Question: I took apple's sample code "tweeting" and modified it so that it doesn't use ARC (<URL>. Actually only one "autorelease" statement was needed:
'''
// Set up the built-in twitter composition view controller.
tweetViewController = [[[TWTweetComposeViewController alloc] init]autorelease];
// Set the initial tweet text. See the framework for additional properties that can be set.
[tweetViewController setInitialText:@"Hello. This is a tweet."];
// Create the completion handler block.
[tweetViewController setCompletionHandler:^(TWTweetComposeViewControllerResult result) {
NSString *output;
switch (result) {
case TWTweetComposeViewControllerResultCancelled:
// The cancel button was tapped.
output = @"Tweet cancelled.";
break;
case TWTweetComposeViewControllerResultDone:
// The tweet was sent.
output = @"Tweet done.";
break;
default:
break;
}
//[self performSelectorOnMainThread:@selector(displayText:) withObject:output waitUntilDone:NO];
// Dismiss the tweet composition view controller.
[self dismissModalViewControllerAnimated:NO];
}];
// Present the tweet composition view controller modally.
[self presentModalViewController:tweetViewController animated:YES];
'''
If you send the tweet or click cancel in "tweetViewController" you would expect that the tweetViewController is deallocated. Instead the object remains in memory including the attached image (if you have attached one in the tweet) . So, if the user tries to make another tweet the app's memory grows bigger because tweetViewController leaked.
As you notice, tweetViewController isn't mentioned inside the block so it isn't automatically retained..
I used instruments and proved <URL> that "[[TWTweetComposeViewController alloc] init]" causes a memory leak.
Another thing I tried in order to prove it, was to " NSLog("%@",tweetViewController); " a few runcycles after the controller has been dismissed. Normally the program should have crashed because tweetViewController would not be pointing to a TWTweetComposeViewController instance. Instead it printed correctly the previous instance, proving the memory leak.
The only way I have found in order to avoid this is by violating the memory management rules and is the following:
'''
[tweetViewController setCompletionHandler:^(TWTweetComposeViewControllerResult result) {
// Dismiss the tweet composition view controller using animated YES!!
[self dismissModalViewControllerAnimated:YES];
[tweetViewController release];
}];
'''
If you dismiss it without animation, a memory leak occurs... Have you noticed the problem? Am I doing something wrong? Try it yourself and comment please...

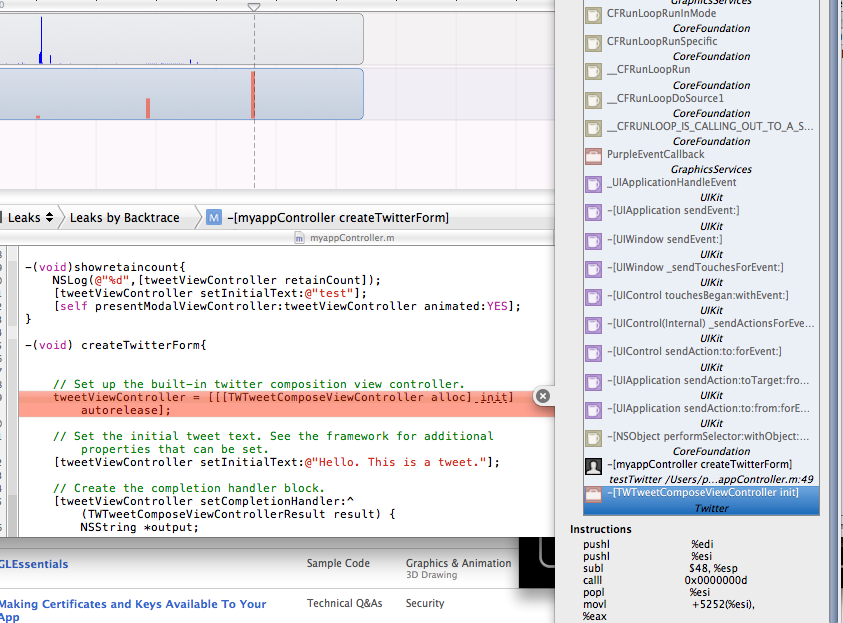
Answer: Turns out it's a known bug and it's currently under investigation by apple! I hope it gets fixed in iOS 5.1